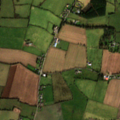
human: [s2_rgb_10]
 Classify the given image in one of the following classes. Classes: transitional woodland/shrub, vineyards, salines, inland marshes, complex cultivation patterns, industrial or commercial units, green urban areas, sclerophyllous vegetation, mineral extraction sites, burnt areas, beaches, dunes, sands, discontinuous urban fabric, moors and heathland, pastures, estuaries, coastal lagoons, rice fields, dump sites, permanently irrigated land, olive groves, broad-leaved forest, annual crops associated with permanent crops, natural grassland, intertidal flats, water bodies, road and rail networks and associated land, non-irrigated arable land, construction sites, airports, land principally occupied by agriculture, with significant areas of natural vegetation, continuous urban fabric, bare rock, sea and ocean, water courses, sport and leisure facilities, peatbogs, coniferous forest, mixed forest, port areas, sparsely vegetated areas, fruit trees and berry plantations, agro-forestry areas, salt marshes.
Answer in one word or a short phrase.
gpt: non-irrigated arable land, pastures